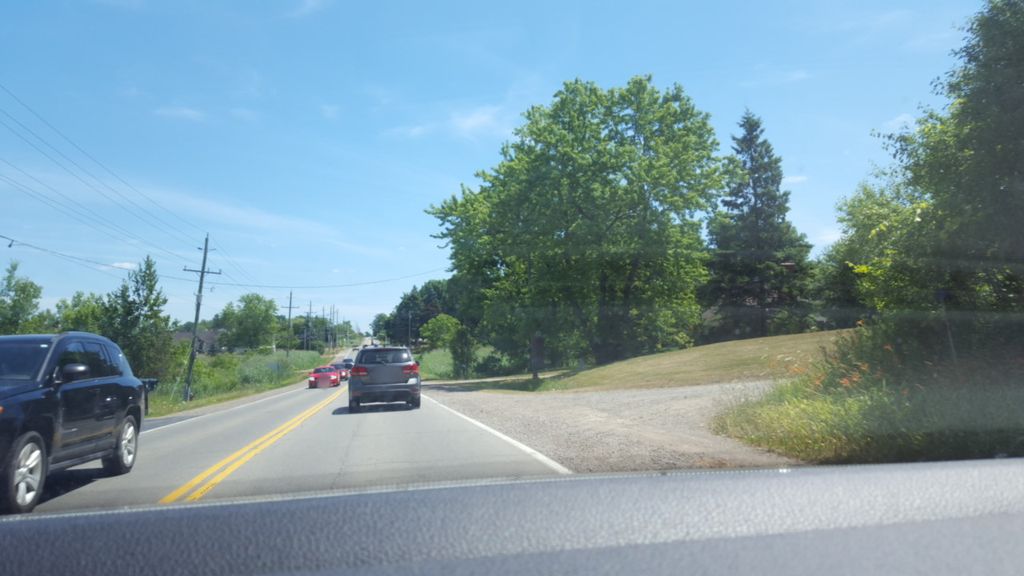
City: hamilton